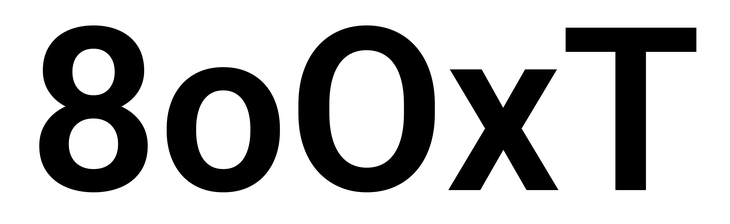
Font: Roboto_SemiBold